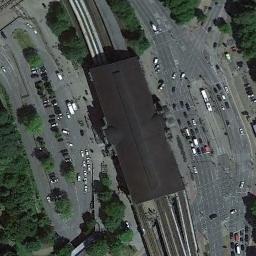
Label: railway_station